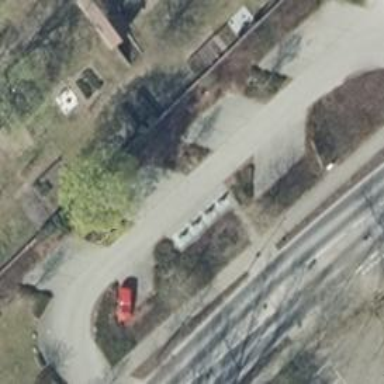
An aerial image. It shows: Parking area.